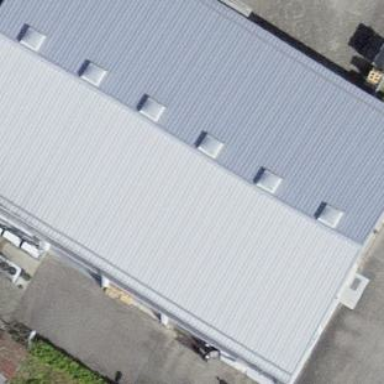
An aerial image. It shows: Hardware shop located within building.